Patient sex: F
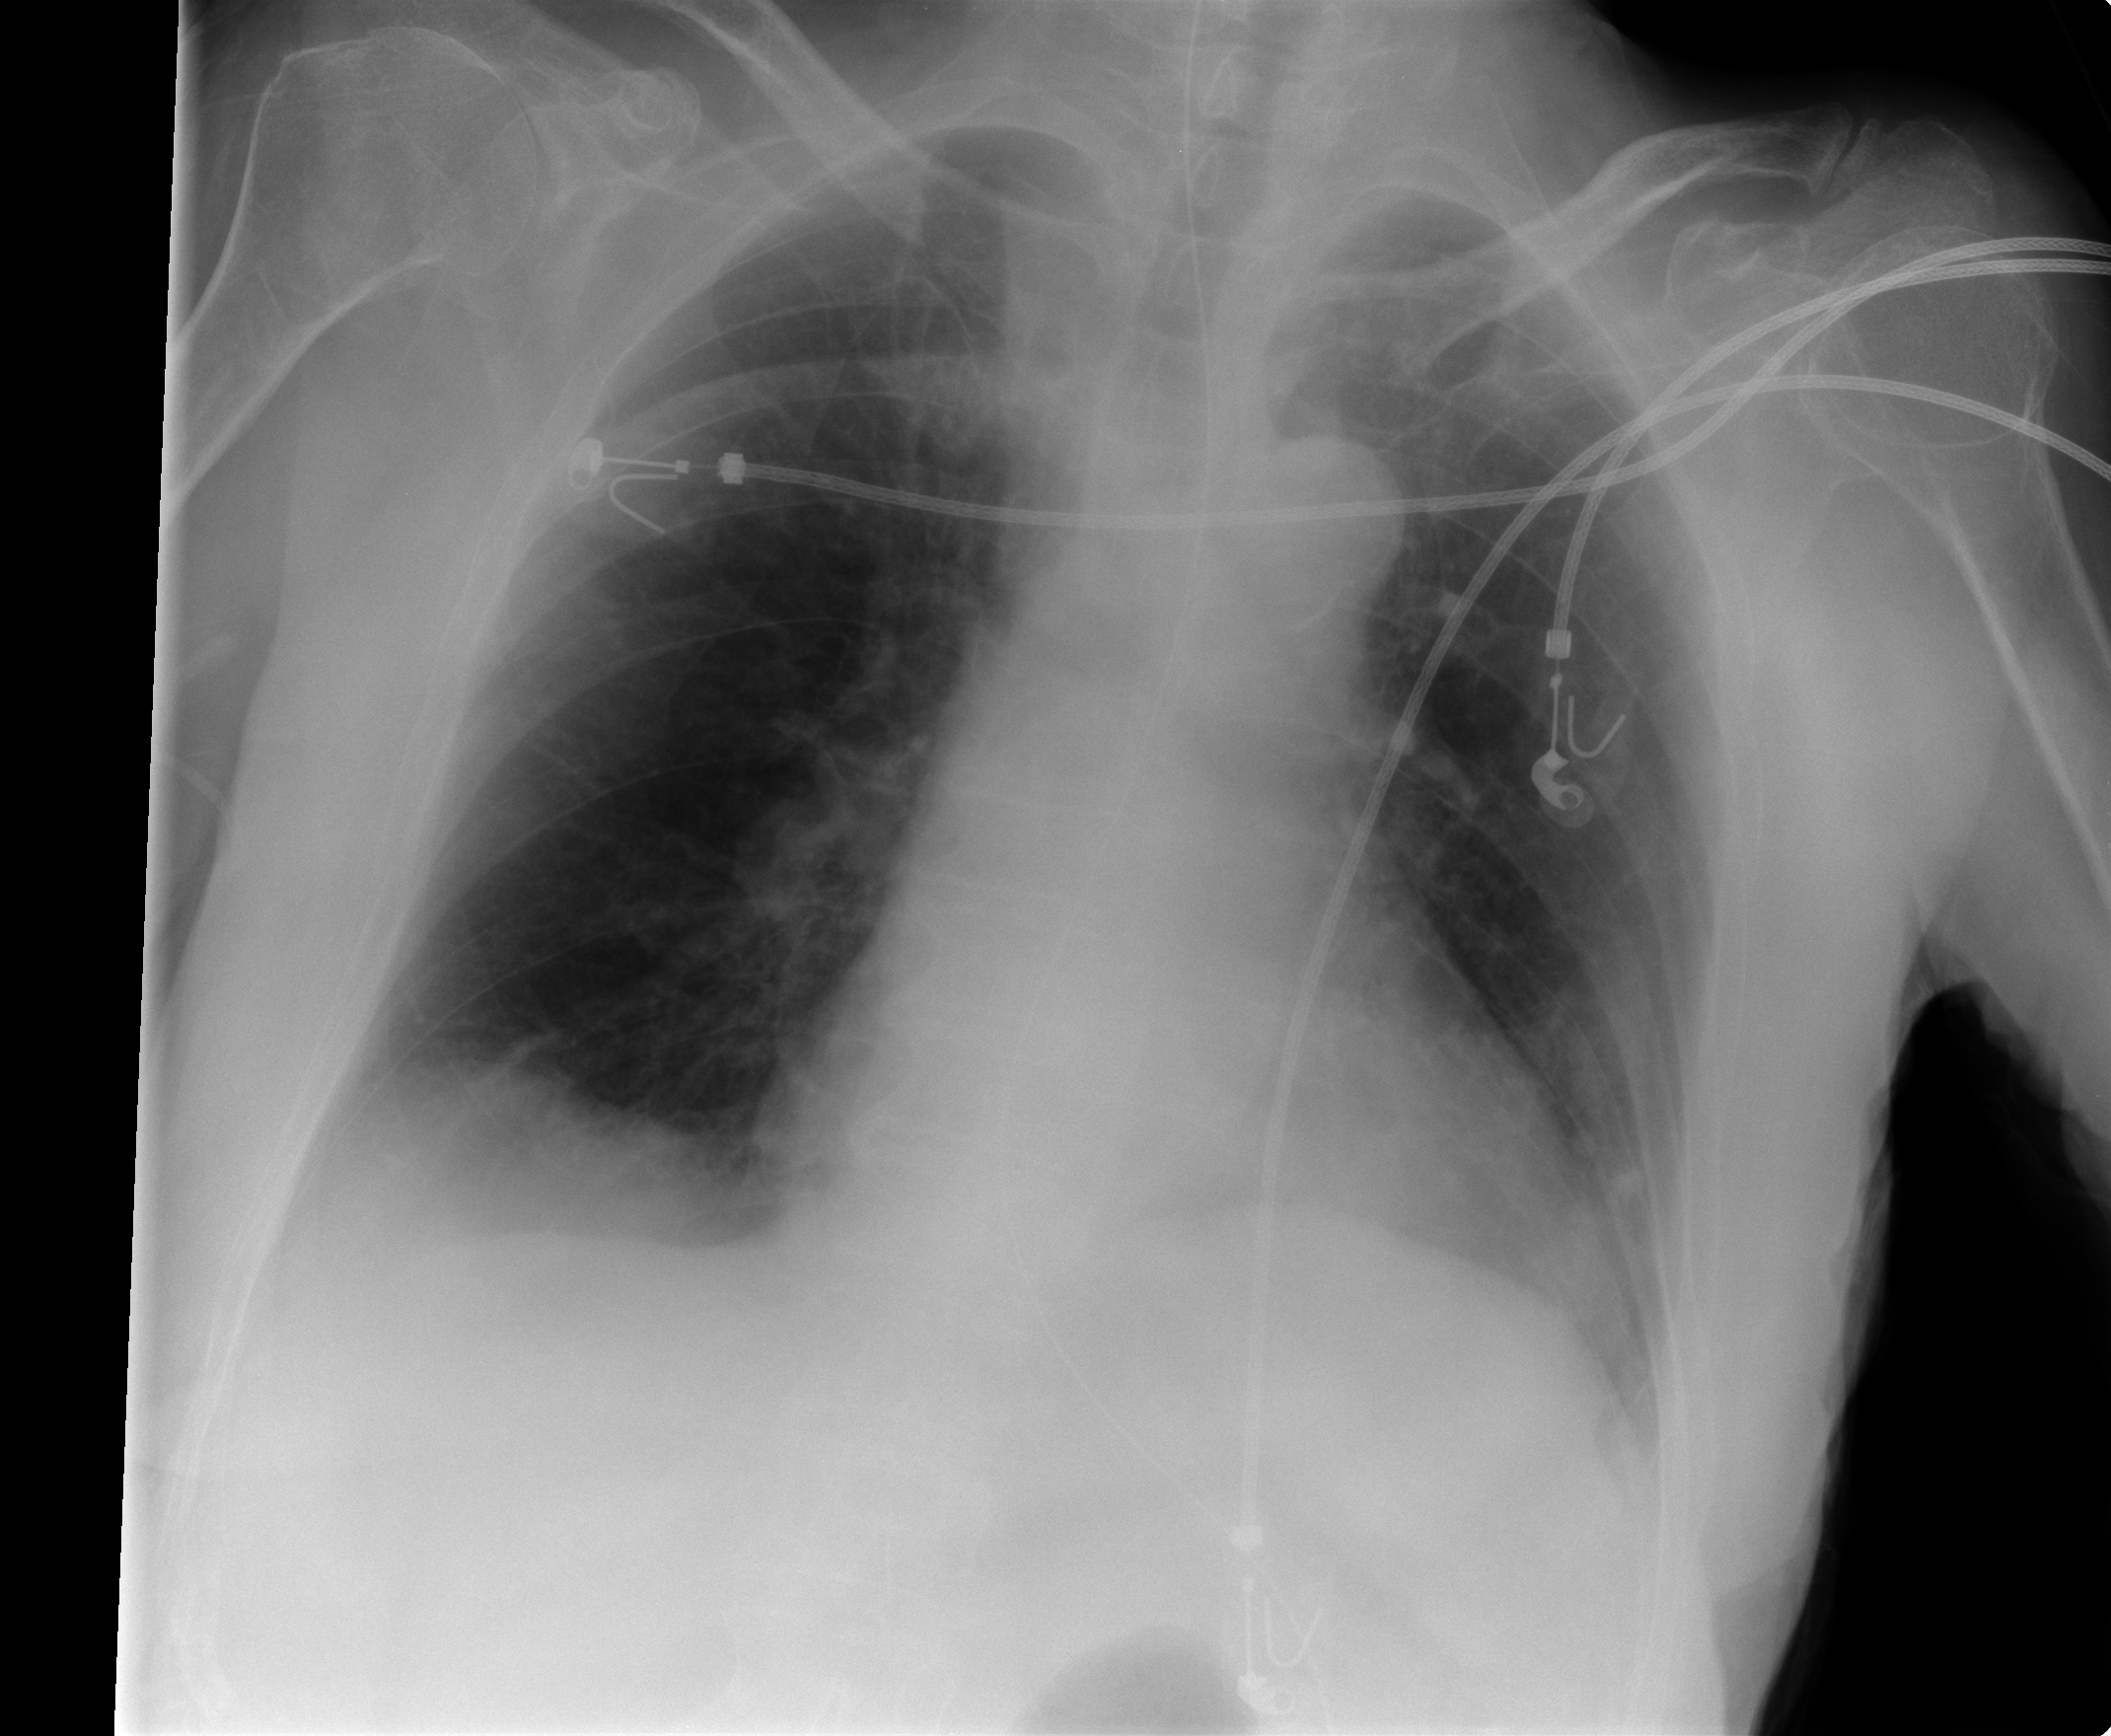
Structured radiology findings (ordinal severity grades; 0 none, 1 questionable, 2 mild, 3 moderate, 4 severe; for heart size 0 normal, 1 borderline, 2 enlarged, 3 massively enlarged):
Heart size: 0
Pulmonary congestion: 0
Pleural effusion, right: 2
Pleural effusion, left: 2
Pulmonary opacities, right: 0
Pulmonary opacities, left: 0
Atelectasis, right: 2
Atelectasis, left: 2